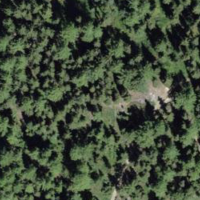
EUNIS habitat code: 43
Species observed at this site:
Rhododendron ferrugineum
Vaccinium vitis-idaea
Campanula barbata
Periparus ater